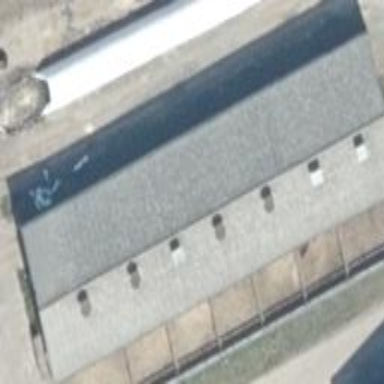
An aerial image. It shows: Gabled grey-colored farm auxiliary building with the roof oriented along its structure.